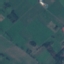
Land use / land cover class: Pasture